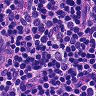
Metastatic tissue present: no